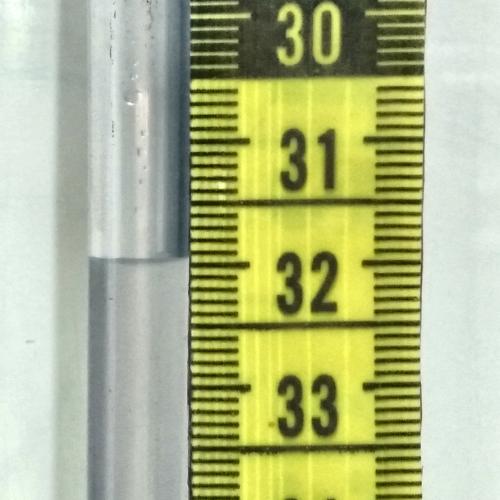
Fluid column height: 31.9 cm